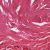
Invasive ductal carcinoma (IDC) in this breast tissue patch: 0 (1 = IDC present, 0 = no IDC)